Field crop: maize
Growth stage: 2
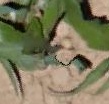
Species: maize